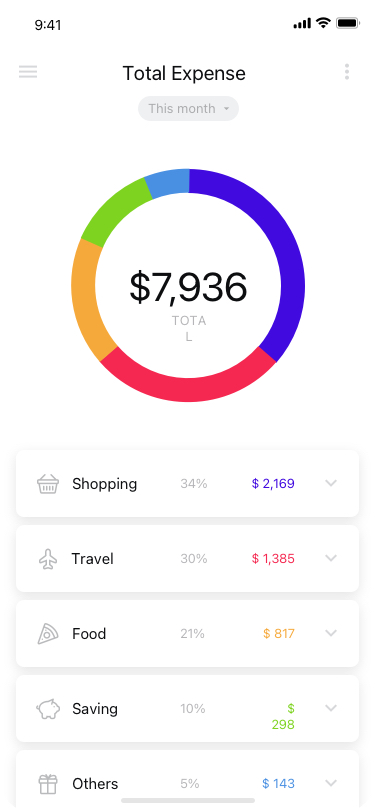
Text in this UI design:
34%
Shopping
$ 2,169
30%
Travel
$ 1,385
21%
Food
$ 817
10%
Saving
$ 298
5%
Others
$ 143
$7,936
TOTAL
This month
Total Expense